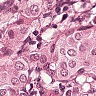
Metastatic tissue present: yes